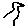
Label: bird